Question: how to solve 'PermissionHandler' error in flutter?
Error is:
> the method PermissionHandler isn't defined for the type
'_AccessContactState'.
'''
import 'package:contacts_service/contacts_service.dart';
import 'package:flutter/material.dart';
import 'package:flutter/services.dart';
import 'package:permission_handler/permission_handler.dart';
class AccessContacts extends StatefulWidget {
@override
_AccessContactsState createState() => _AccessContactsState();
}
class _AccessContactsState extends State<AccessContacts> {
Iterable<Contact> _contacts;
@override
void initState() {
super.initState();
}
getContacts() async {
PermissionStatus permissionStatus = await _getPermission();
if (permissionStatus == PermissionStatus.granted) {
var contacts = await ContactsService.getContacts();
setState(() {
_contacts = contacts;
});
} else {
throw PlatformException(
code: 'PERMISSION_DENIED',
message: 'Access to location data denied',
details: null,
);
}
}
Future<PermissionStatus> _getPermission() async {
PermissionStatus permission = await PermissionHandler()
.checkPermissionStatus(PermissionGroup.contacts);
if (permission != PermissionStatus.granted &&
permission != PermissionStatus.denied) {
Map<PermissionGroup, PermissionStatus> permisionStatus =
await PermissionHandler()
.requestPermissions([PermissionGroup.contacts]);
return permisionStatus[PermissionGroup.contacts] ??
PermissionStatus.unknown;
} else {
return permission;
}
}
@override
Widget build(BuildContext context) {
return Scaffold(
appBar: AppBar(title: Text('Access Contacts example')),
body: _contacts != null
? ListView.builder(
itemCount: _contacts?.length ?? 0,
itemBuilder: (context, index) {
Contact c = _contacts?.elementAt(index);
return ListTile(
leading: (c.avatar != null && c.avatar.length > 0)
? CircleAvatar(
backgroundImage: MemoryImage(c.avatar),
)
: CircleAvatar(child: Text(c.initials())),
title: Text(c.displayName ?? ''),
);
},
)
: CircularProgressIndicator(),
);
}
}'
'''
How to solve 'PermissionHandler' error in flutter?

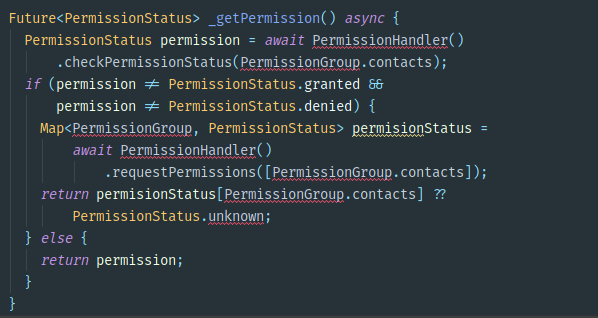
Answer: Your code is build with 'permission_handler: 4.4.0'
In 'pubspec.yaml', please specify 'permission_handler: 4.4.0'
'''
dependencies:
flutter:
sdk: flutter
contacts_service: any
permission_handler: 4.4.0
'''
<URL>